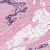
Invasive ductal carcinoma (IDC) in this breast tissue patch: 0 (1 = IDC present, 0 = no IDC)